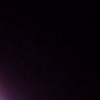
Label: space